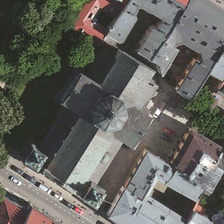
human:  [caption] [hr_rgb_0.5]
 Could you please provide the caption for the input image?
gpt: some buildings are near a church .

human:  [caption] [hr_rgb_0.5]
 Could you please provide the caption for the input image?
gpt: some buildings are near a church .

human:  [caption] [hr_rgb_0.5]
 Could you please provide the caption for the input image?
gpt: some buildings are near a church .

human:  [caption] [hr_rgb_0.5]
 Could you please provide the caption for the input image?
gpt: some buildings are near a church .

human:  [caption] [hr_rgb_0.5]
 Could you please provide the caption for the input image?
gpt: some buildings are near a church .